Field crop: maize
Growth stage: 2
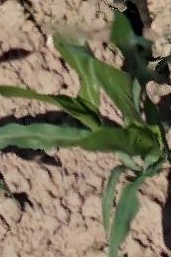
Species: maize